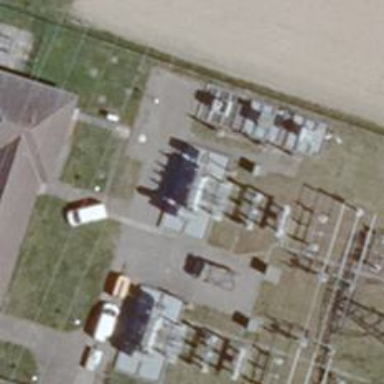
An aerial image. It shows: Three power lines with cables.